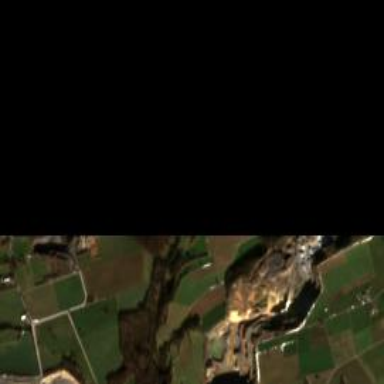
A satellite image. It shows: Quarry area.